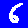
Digit: 6